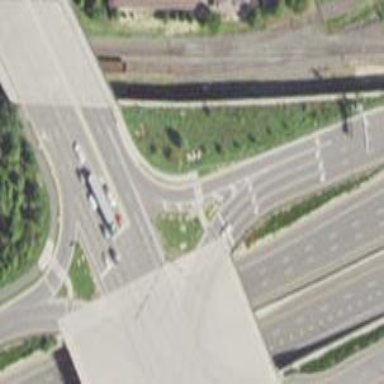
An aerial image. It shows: Trunk link highway.